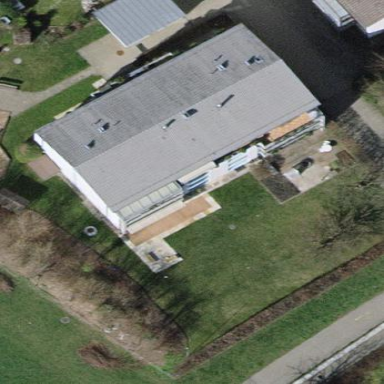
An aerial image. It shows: Building with gabled roof.